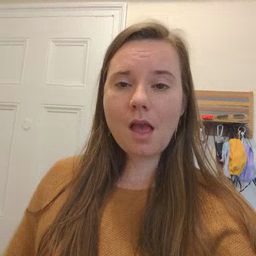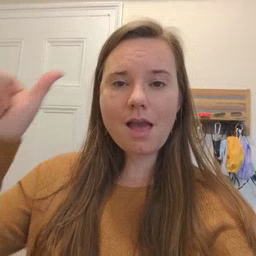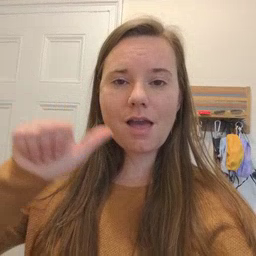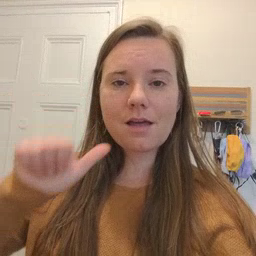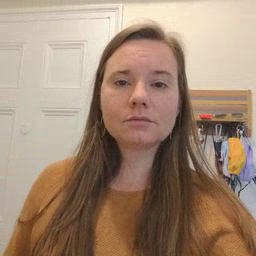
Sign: aunt